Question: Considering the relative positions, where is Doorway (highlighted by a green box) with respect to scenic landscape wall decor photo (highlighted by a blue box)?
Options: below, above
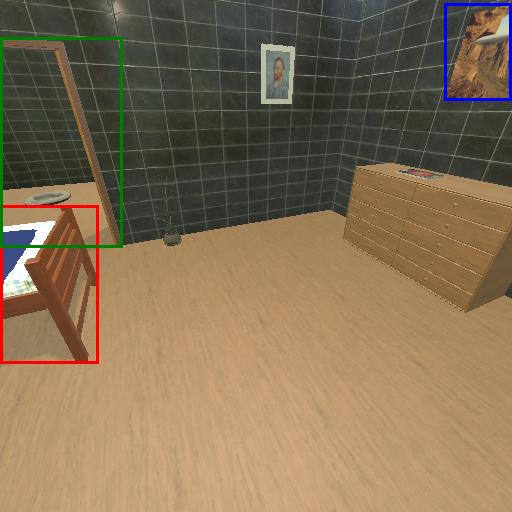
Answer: below